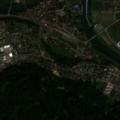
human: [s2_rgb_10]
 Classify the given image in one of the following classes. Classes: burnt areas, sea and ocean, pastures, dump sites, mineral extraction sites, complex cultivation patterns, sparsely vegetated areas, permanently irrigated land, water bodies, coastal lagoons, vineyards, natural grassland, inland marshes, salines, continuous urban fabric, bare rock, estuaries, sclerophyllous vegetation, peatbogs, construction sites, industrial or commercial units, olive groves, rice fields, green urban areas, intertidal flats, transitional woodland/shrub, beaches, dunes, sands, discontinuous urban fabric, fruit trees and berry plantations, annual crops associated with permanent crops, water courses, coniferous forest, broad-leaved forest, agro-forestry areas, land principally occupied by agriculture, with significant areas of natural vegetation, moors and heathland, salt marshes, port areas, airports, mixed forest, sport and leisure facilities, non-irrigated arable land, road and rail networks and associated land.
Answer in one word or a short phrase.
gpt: discontinuous urban fabric, industrial or commercial units, non-irrigated arable land, coniferous forest, mixed forest